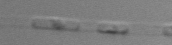
Label: Skeletonema